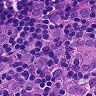
Metastatic tissue present: yes